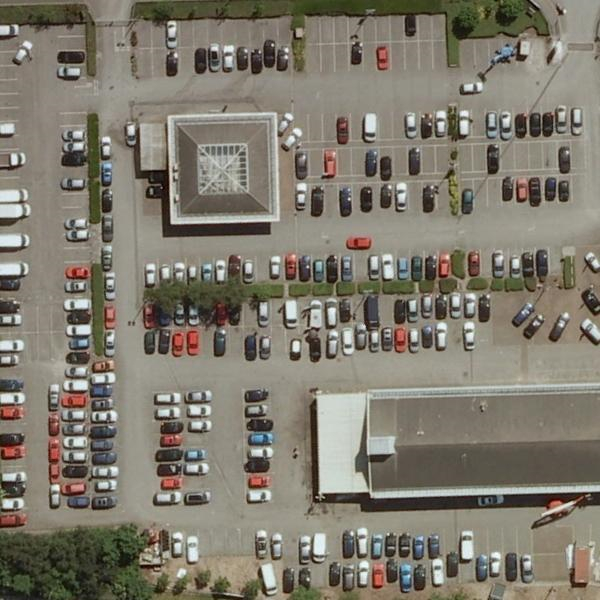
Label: Parking